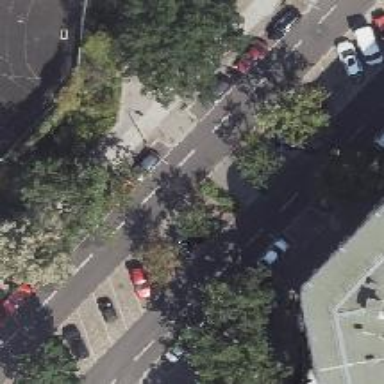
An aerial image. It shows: Unmarked crossing on the road.